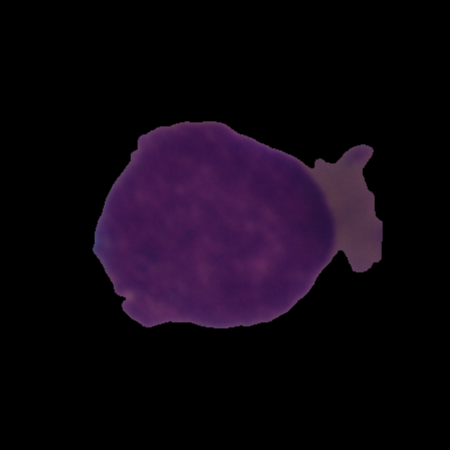
Label: cancer